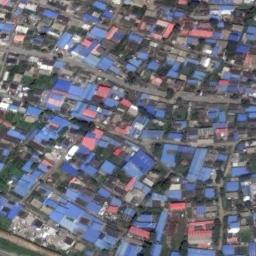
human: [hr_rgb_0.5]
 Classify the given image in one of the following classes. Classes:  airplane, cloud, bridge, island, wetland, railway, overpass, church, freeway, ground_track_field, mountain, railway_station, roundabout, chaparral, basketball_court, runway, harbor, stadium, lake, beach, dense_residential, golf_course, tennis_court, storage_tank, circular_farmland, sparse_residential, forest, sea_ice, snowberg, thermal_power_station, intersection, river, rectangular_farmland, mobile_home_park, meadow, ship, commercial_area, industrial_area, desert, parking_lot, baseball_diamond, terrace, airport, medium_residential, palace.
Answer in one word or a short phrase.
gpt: industrial_area